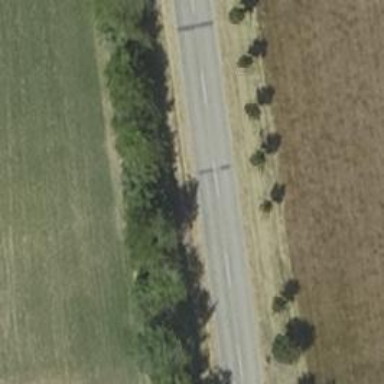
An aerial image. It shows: Row of deciduous broadleaved trees.